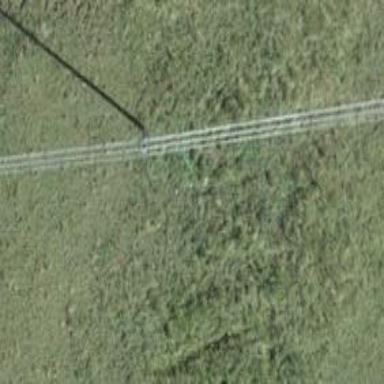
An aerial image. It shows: Utility pole in the area.